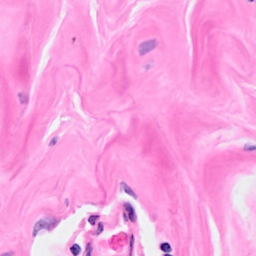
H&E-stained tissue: Breast